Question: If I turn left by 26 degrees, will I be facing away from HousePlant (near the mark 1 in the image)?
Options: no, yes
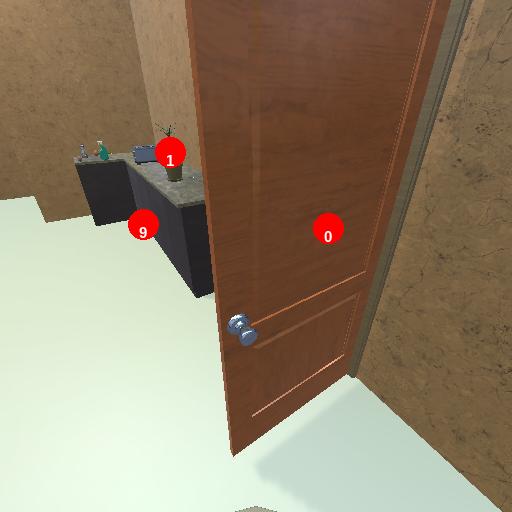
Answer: no